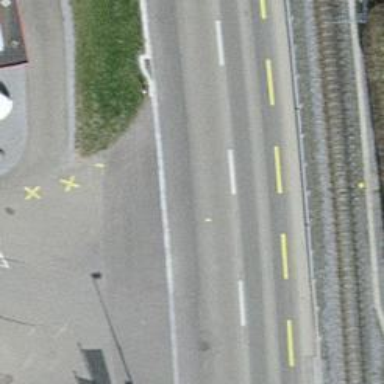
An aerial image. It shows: Secondary road with asphalt surface and lanes for cycling in both directions.